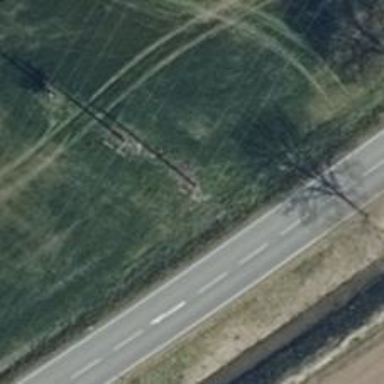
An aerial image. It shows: Power pole.